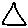
Label: triangle